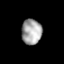
Tissue: lung
Cell type: Fibroblasts
Senescence score: 0.6344
Nuclear area (px): 503
Mean DAPI intensity: 165.08